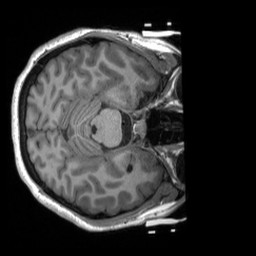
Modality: T1w
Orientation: axial
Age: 17
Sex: female
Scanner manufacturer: siemens
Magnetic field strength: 3 T
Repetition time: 2.3 s
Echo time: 0.00232 s